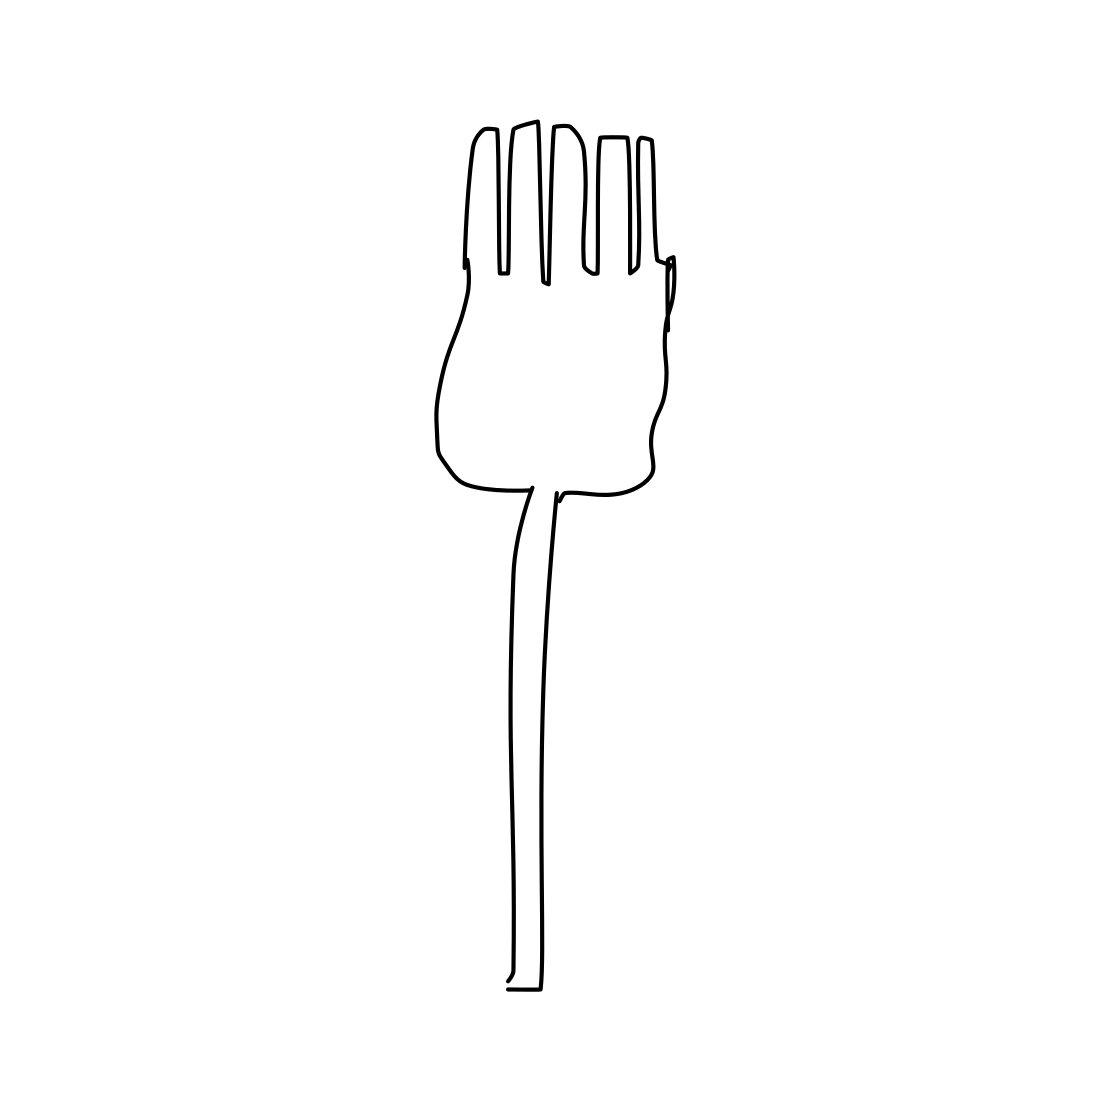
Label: fork